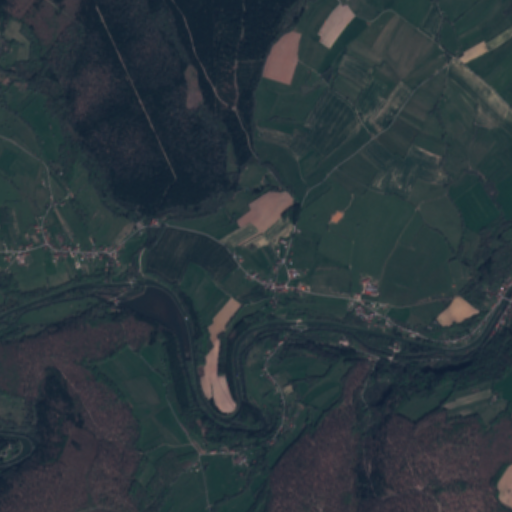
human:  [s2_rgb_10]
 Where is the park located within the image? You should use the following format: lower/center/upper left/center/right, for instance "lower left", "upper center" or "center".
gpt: The park is located in the center left of the image.
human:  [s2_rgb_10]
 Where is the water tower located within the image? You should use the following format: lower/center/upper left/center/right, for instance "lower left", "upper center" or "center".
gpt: The water tower is located in the center of the image.
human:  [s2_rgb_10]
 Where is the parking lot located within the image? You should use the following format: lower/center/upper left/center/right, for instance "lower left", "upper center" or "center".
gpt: There is no parking lot in the image.